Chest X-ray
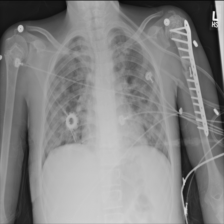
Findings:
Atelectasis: negative
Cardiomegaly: negative
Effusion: negative
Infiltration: positive
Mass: negative
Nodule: negative
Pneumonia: negative
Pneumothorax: positive
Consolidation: negative
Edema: negative
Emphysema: negative
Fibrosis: negative
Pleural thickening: negative
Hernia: negative